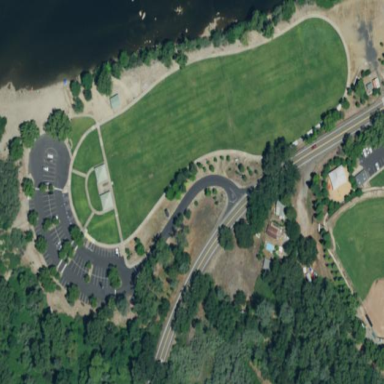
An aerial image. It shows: Lovely park for leisure and relaxation.